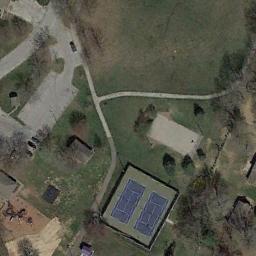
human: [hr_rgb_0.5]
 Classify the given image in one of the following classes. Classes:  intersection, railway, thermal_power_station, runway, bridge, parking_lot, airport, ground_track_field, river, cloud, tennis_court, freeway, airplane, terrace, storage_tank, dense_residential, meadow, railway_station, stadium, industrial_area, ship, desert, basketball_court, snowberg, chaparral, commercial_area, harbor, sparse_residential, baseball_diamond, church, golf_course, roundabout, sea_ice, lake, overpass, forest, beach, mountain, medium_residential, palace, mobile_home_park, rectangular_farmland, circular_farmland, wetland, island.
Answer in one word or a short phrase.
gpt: tennis_court